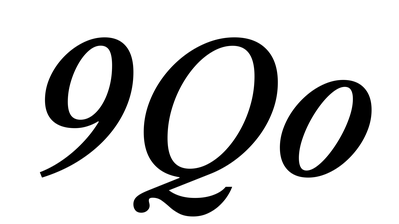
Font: LibreCaslonText-Italic_Medium_Italic